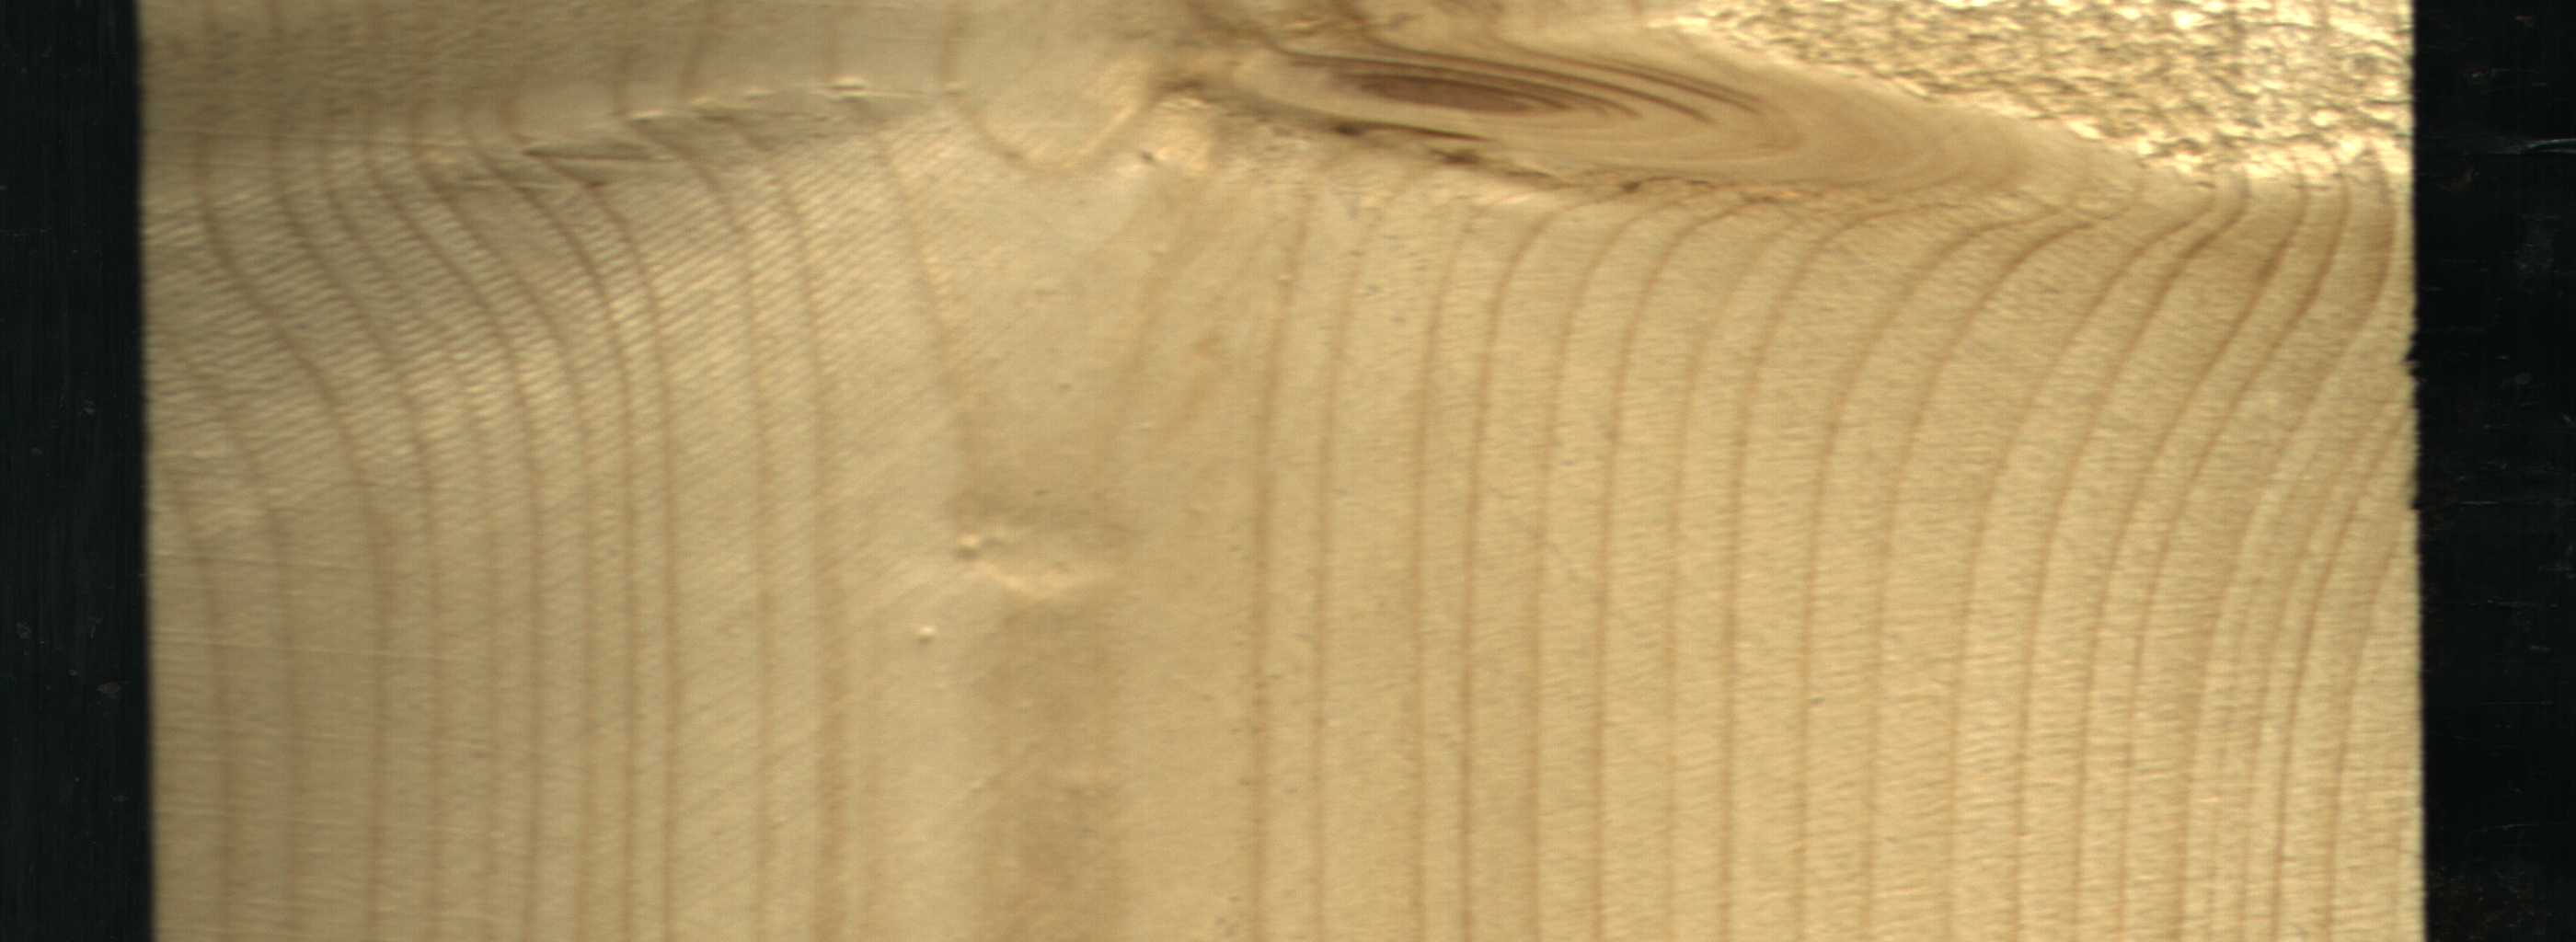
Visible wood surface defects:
Live_Knot